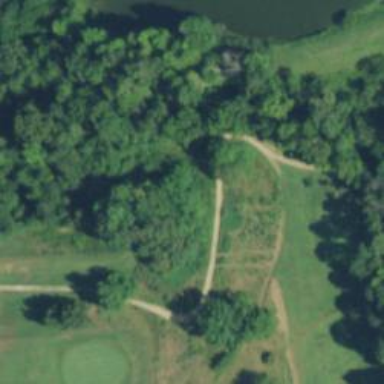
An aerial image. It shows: Path for both road and golf.